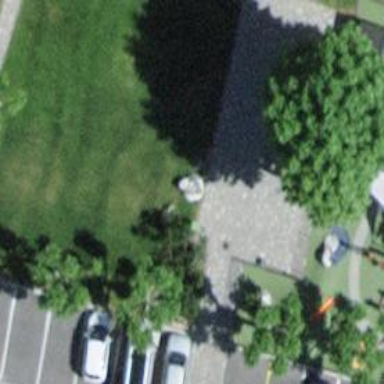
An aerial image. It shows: Playground with grassy surface. The playground area is designed with playground theme.